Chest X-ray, PA view. Patient: 69 years old, sex F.
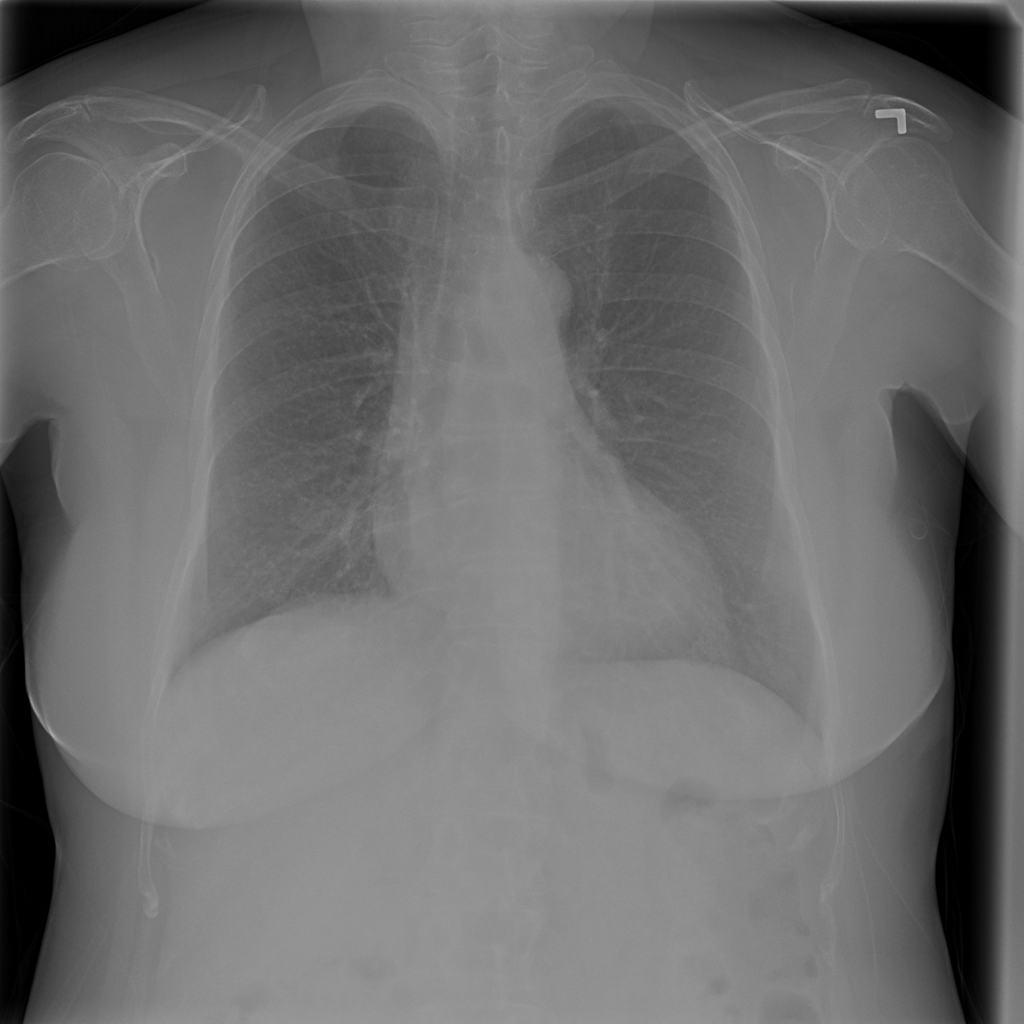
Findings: Infiltration